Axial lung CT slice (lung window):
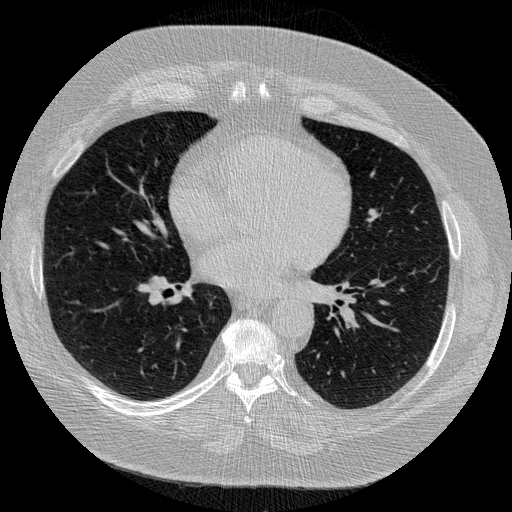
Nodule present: no